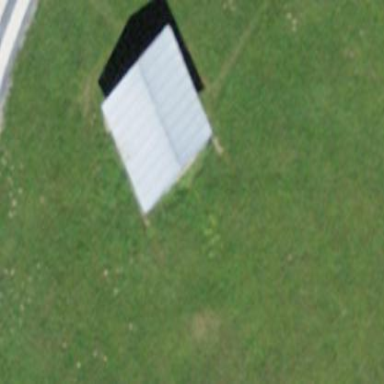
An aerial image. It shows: Shed building.